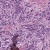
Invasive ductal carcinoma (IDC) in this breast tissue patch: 1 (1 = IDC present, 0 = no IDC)